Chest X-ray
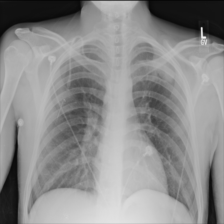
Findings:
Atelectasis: negative
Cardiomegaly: negative
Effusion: negative
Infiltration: negative
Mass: positive
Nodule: negative
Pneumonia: negative
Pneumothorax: negative
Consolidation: negative
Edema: negative
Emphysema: negative
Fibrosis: negative
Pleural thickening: negative
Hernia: negative